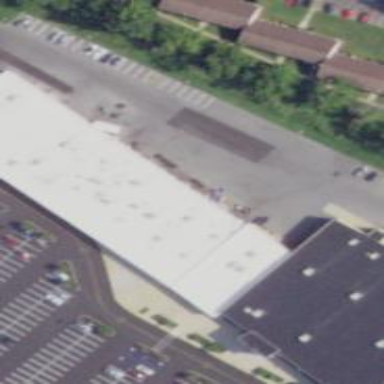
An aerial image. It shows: Swimming pool shop.